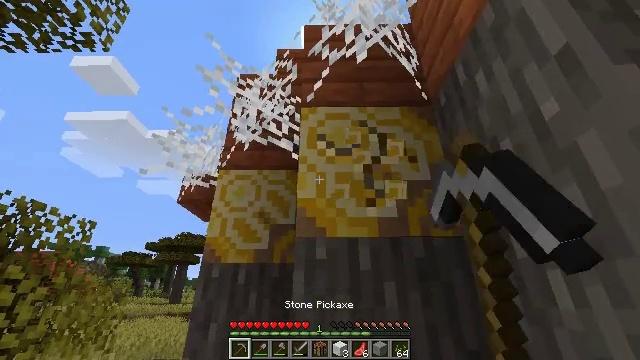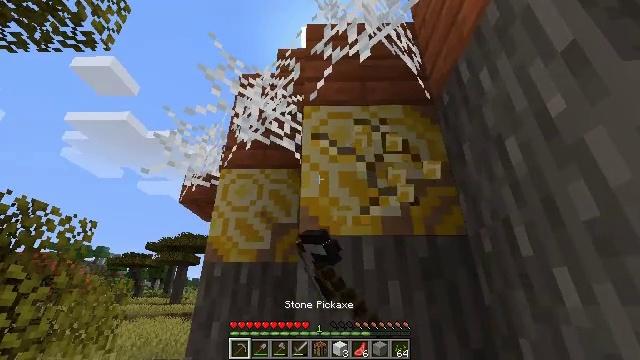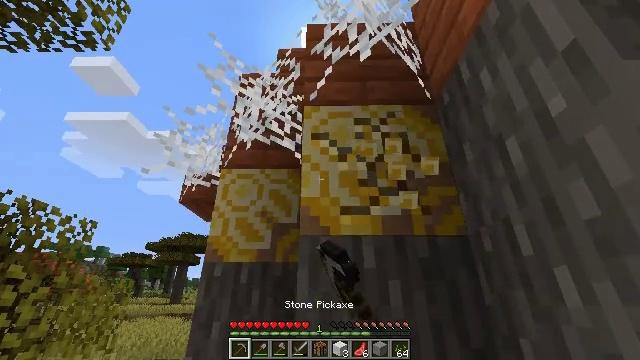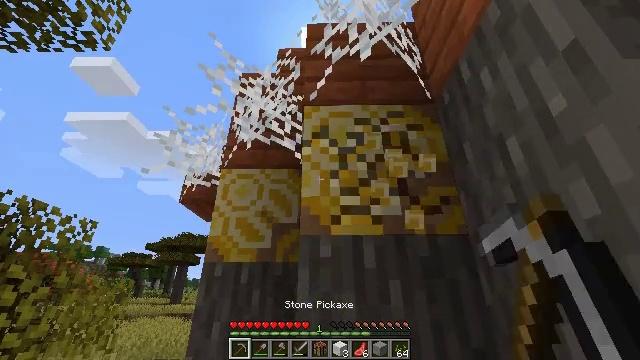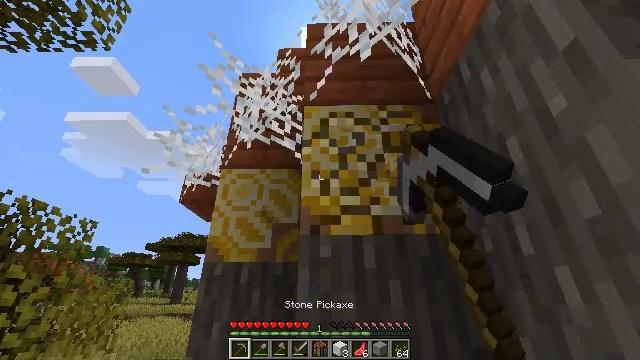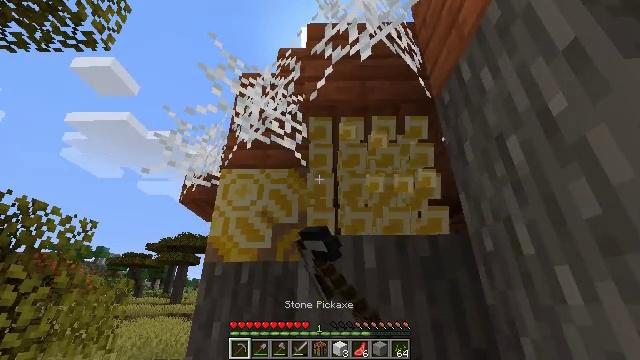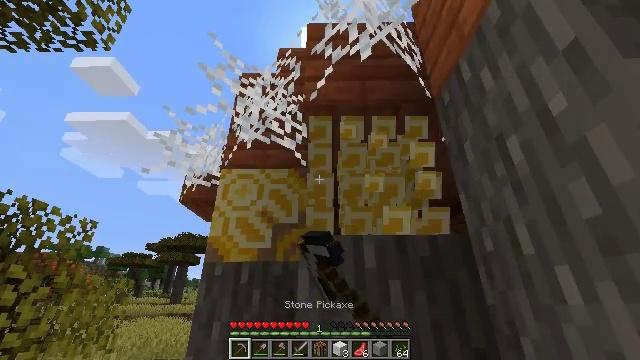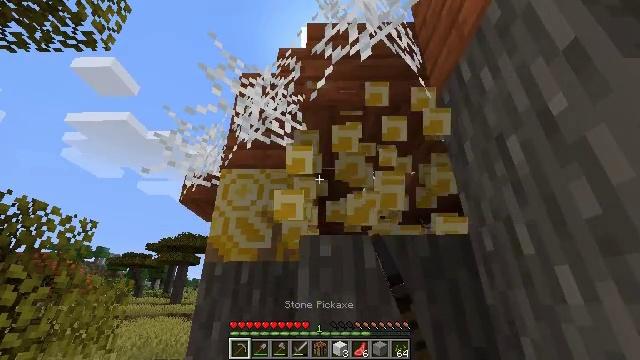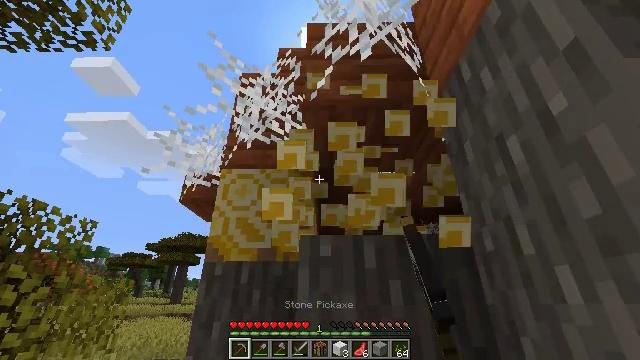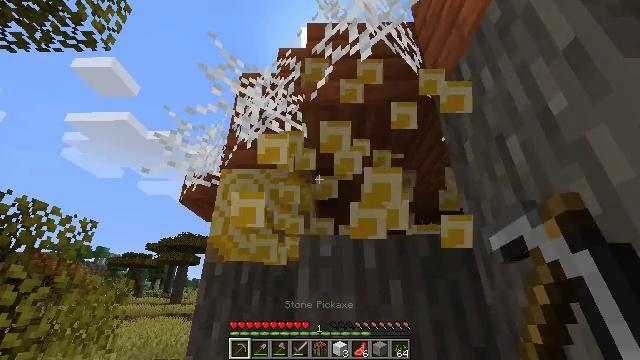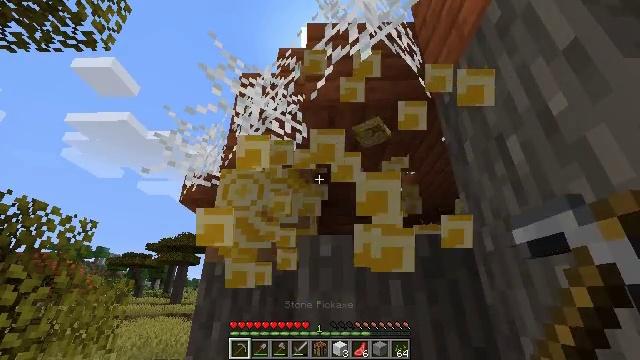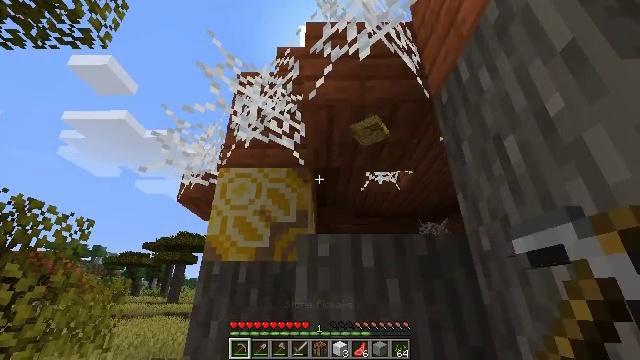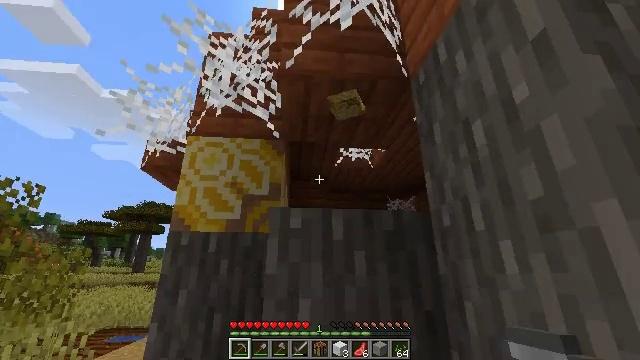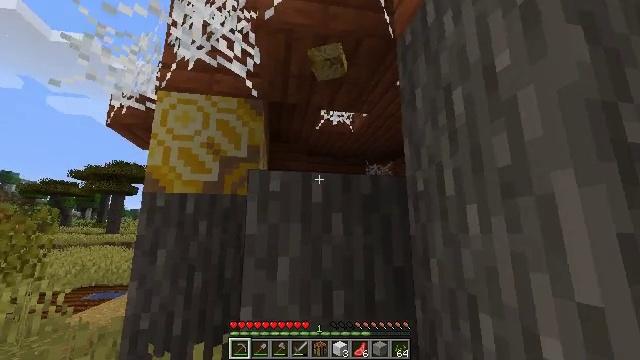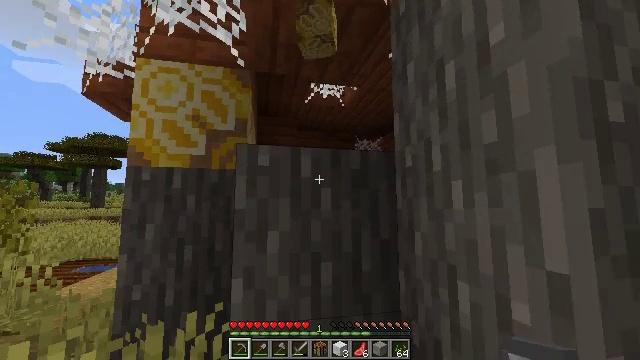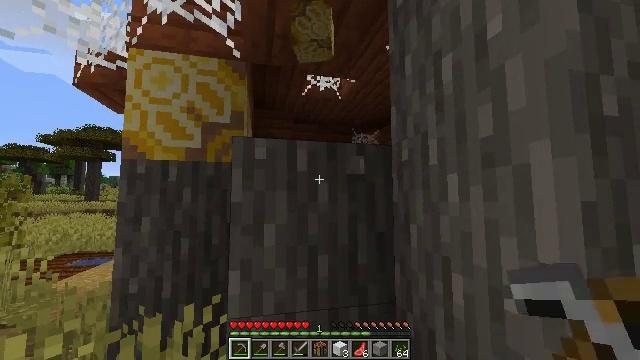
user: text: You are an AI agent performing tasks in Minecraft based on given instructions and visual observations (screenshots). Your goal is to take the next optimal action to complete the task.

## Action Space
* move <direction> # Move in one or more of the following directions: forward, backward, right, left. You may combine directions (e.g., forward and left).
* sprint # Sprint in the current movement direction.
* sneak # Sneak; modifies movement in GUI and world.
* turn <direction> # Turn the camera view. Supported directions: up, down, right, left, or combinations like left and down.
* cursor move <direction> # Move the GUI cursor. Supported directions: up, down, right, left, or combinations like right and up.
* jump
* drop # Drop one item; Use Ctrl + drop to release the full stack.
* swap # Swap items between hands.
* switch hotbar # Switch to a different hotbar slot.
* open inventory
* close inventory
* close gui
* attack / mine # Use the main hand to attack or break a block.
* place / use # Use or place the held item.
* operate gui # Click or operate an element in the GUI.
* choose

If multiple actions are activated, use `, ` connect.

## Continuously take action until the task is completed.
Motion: motion action
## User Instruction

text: Attack the yellow glazed terracotta to collect it.
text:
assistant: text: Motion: attack / mine
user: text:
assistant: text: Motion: attack / mine
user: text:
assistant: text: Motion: attack / mine
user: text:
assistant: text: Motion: attack / mine
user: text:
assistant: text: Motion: attack / mine
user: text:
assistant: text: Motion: attack / mine
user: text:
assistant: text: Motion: attack / mine
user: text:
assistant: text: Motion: attack / mine
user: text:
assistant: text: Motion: attack / mine
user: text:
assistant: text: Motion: attack / mine
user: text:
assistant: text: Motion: attack / mine
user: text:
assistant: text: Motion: turn right and down
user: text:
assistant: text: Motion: turn right and down
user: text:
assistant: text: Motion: turn right and down
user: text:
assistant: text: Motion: turn down, attack / mine
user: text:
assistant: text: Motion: attack / mine
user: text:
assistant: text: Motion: attack / mine
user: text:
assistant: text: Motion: attack / mine
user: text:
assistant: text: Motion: attack / mine
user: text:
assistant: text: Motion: attack / mine
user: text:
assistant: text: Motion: attack / mine
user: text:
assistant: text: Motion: attack / mine
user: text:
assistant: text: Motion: attack / mine
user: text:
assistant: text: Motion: attack / mine
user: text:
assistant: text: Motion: attack / mine
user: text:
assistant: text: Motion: attack / mine
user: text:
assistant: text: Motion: attack / mine
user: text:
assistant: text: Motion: attack / mine
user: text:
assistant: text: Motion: attack / mine
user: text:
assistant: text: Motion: attack / mine